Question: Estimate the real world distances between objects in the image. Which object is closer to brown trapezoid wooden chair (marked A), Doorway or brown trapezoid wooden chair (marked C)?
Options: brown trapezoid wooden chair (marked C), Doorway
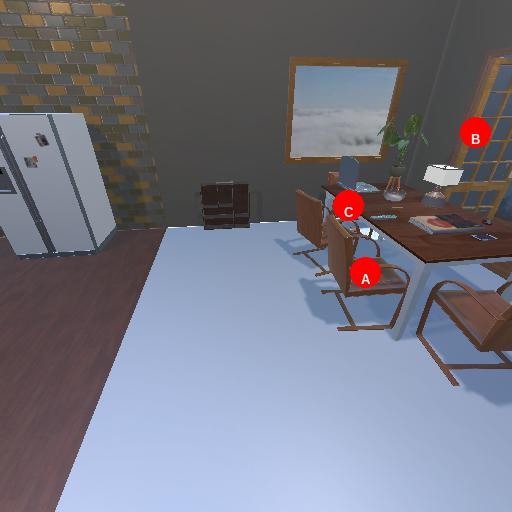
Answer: brown trapezoid wooden chair (marked C)